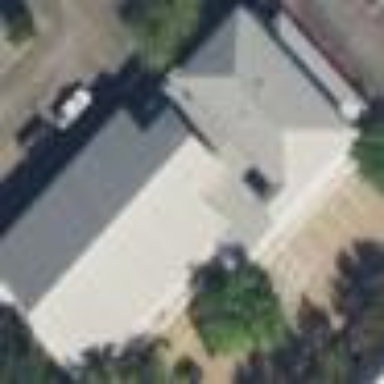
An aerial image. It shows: Beautiful church building.